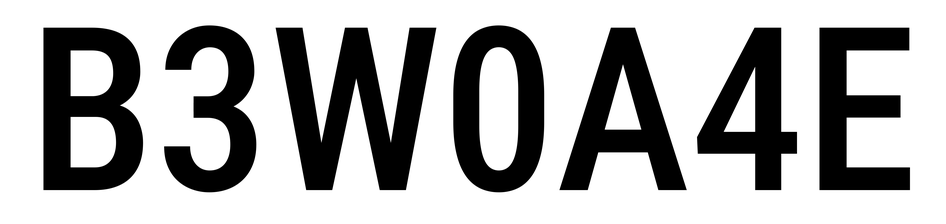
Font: Roboto_Condensed_Medium